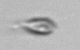
Label: Cryptophyta